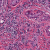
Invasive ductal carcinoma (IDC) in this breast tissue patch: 1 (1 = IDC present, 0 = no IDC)